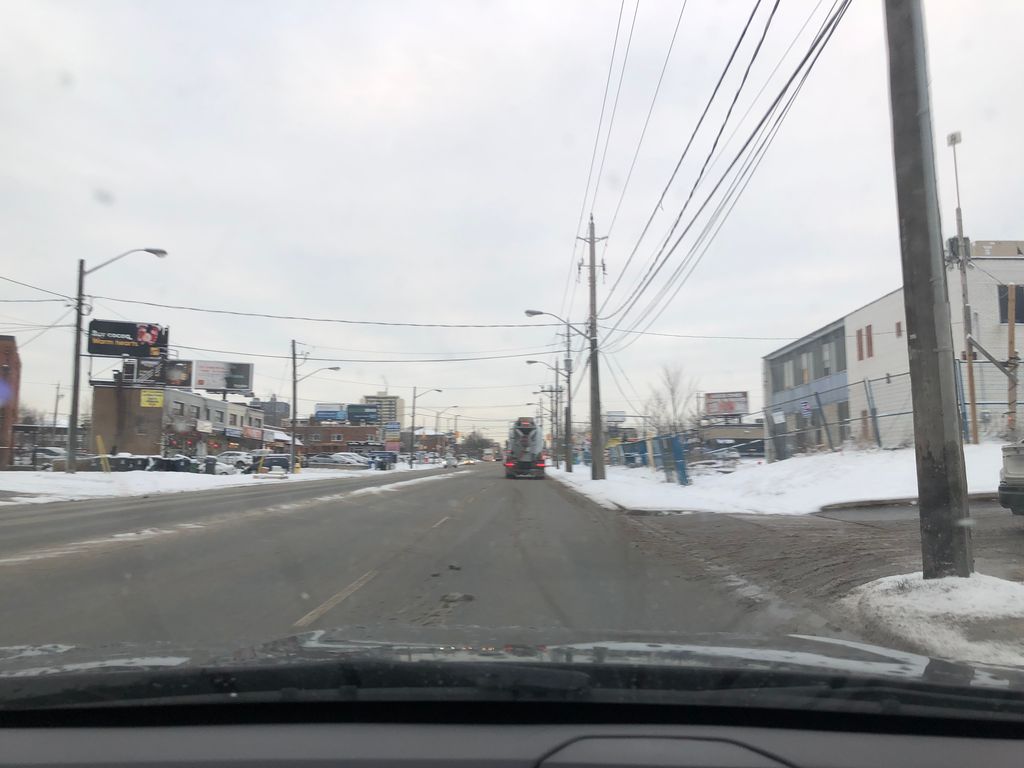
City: toronto